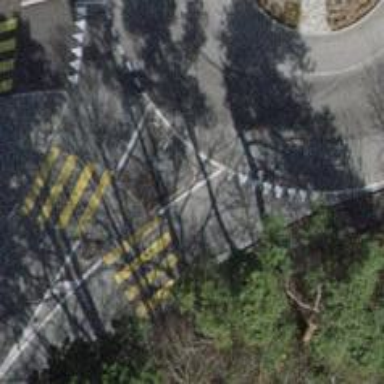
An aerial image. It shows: Uncontrolled zebra crossing with central island.